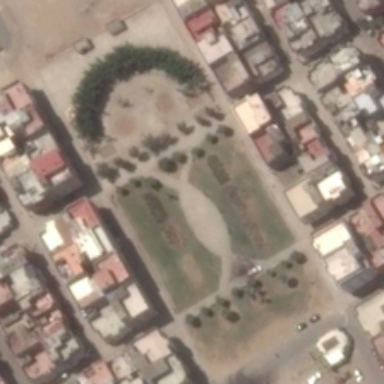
Some green trees in a square is between many buildings .